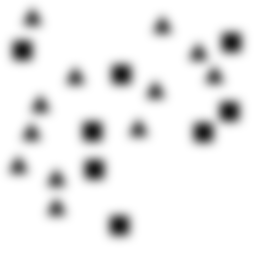
Squares: 8
Triangles: 12
Stars: 0
Total shapes: 20